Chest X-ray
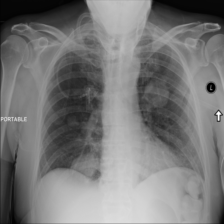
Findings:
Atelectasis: negative
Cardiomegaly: negative
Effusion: negative
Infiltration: negative
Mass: positive
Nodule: positive
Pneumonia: negative
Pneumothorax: negative
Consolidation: negative
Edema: negative
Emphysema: negative
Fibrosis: negative
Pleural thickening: negative
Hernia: negative